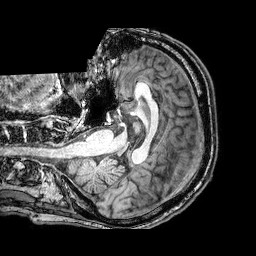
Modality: T1w
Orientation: axial
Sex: male
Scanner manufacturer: philips
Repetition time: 0.008267 s
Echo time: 0.00379 s